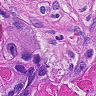
Metastatic tissue present: yes